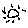
Label: sun